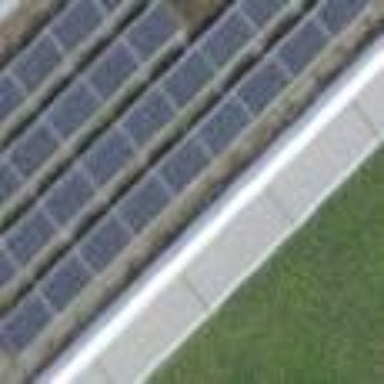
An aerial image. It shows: Solar power generator.